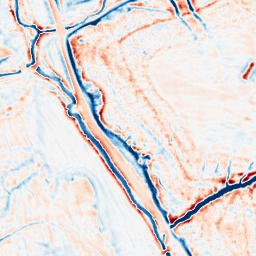
Category: edge_preserving
Decomposition family: bilateral
Decomposition parameters: d: 15
sigma_color: 100
sigma_space: 25
Upsampling method: cubic_mitchell
Upsampling parameters: scale: 8
Upsampling scale: 8